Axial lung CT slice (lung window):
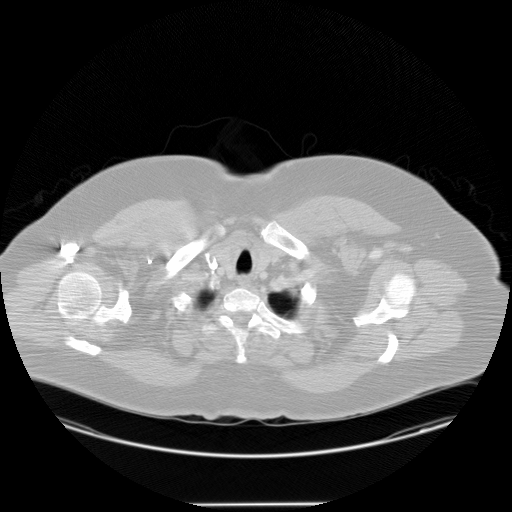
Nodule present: no